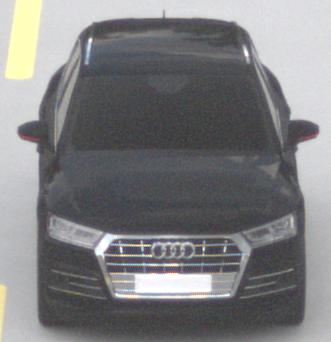
Make: Audi
Model: Q5 45 TFSI
Detailed model: Q5 (FY)
Model produced from: 2019/01
Model produced until: 2019/05
Doors: 5
Color: black
Road condition: dry road
Daytime: morning or afternoon
Contrast: low contrast